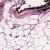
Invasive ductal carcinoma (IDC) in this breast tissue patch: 0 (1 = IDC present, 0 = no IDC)